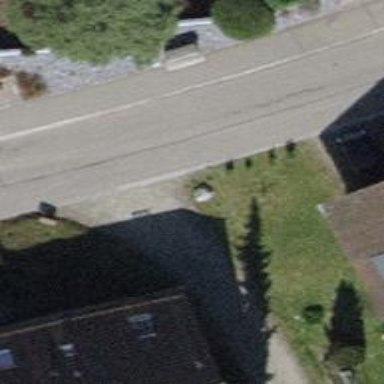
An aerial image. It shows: Driveway made of paving stones.